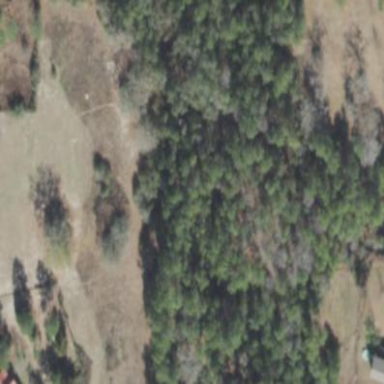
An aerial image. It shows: Beautiful woodland area.